Interaction volume radius: 5 \u00c5
Interaction volume height: 10 \u00c5
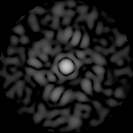
Disorder parameter: 0.8177